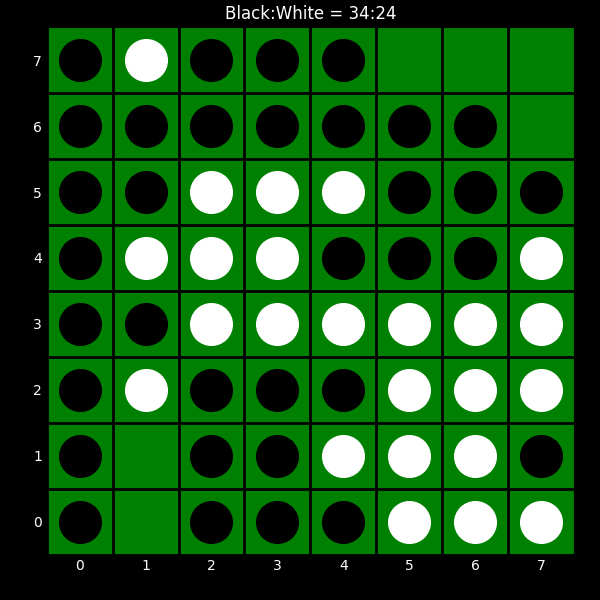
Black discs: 34
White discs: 24